Question: So, basically im creating a HeaderView that consists of a ZStack that takes the entire screen space since it adds a pure black background and the entire header which sits on the black background (hence the need for a Zstack). Everything looks how I want it to, however Im having a hard time trying to put my HeaderView on the top of the ZStack to make space for all the other views I need to add below the header.
My current code is:
'''
struct HomeView: View {
var body: some View {
ZStack() {
Color.black.edgesIgnoringSafeArea(.all)
HeaderView()
}
}
}
struct HeaderView: View {
let name = "John"
let lastName = "Gonzalez"
let points = Int.random(in: 4000..<6000)
var body: some View {
HStack {
VStack(alignment: .leading, spacing: 5) {
Text(self.name)
.font(.title)
.fontWeight(.bold)
.foregroundColor(.white)
Text(self.lastName)
.font(.title)
.fontWeight(.bold)
.foregroundColor(.white)
HStack {
Text("Premium")
.frame(width: 90, height: 30)
.background(Color.green)
.cornerRadius(7)
.foregroundColor(.white)
Image(systemName: "bolt.fill")
.foregroundColor(.yellow)
.padding(.leading, 10)
Text(String(self.points))
.foregroundColor(.white)
Text("Points")
.foregroundColor(.white)
.font(.callout)
.fontWeight(.bold)
}
.padding(.top, 13)
}
.padding(.horizontal, 20)
Spacer()
Image("profilePicture")
.resizable()
.scaledToFit()
.frame(width: 100, height:100)
.clipShape(Capsule())
.shadow(radius: 10)
.padding(.trailing, 1)
}
}
}
'''
, although I really want it to be on the top as every header is expected to be.

Any tips? I tried, for example, adding a Spacer() after calling HeaderView() so it pushed the Header to the top of the ZStack, but that literally did nothing. Any help is appreciated!
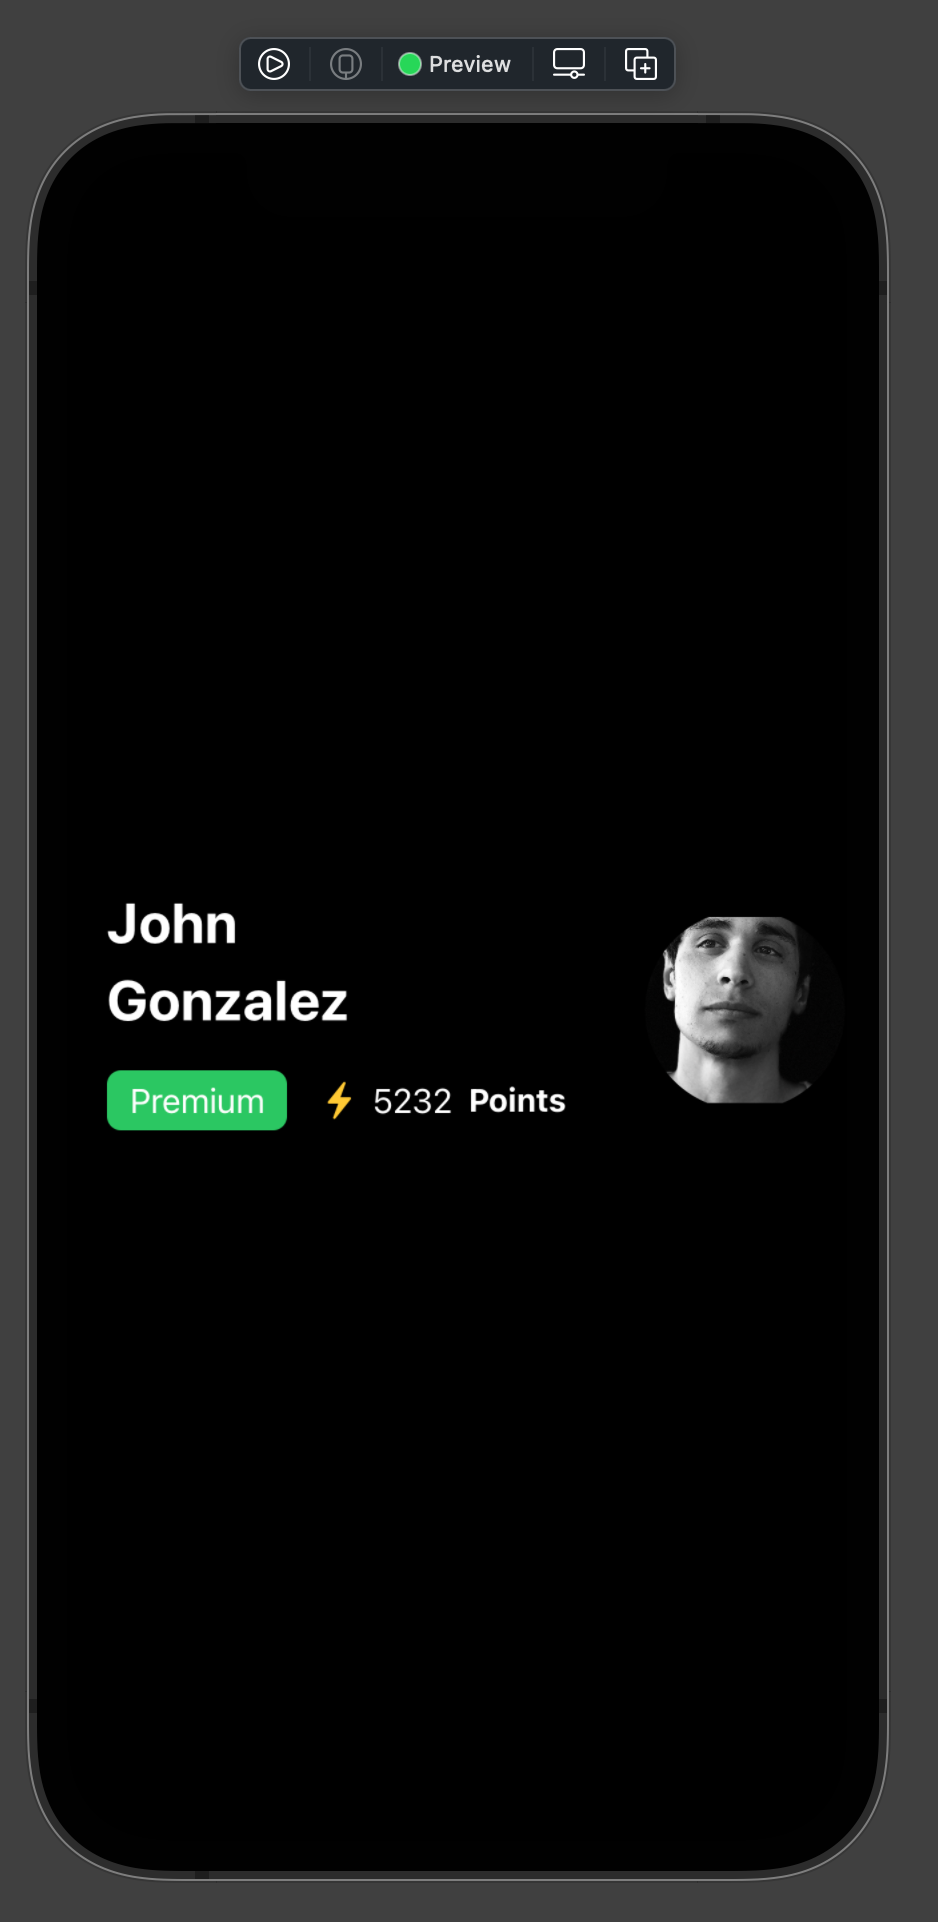
Answer: You can use 'VStack' and use the '.backgroundColor' for it.
'''
struct HomeView: View {
var body: some View {
VStack() {
HeaderView()
Spacer()
}
.background(Color.black)
.edgesIgnoringSafeArea(.all)
}
}
'''